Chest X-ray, AP view. Patient: 20 years old, sex M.
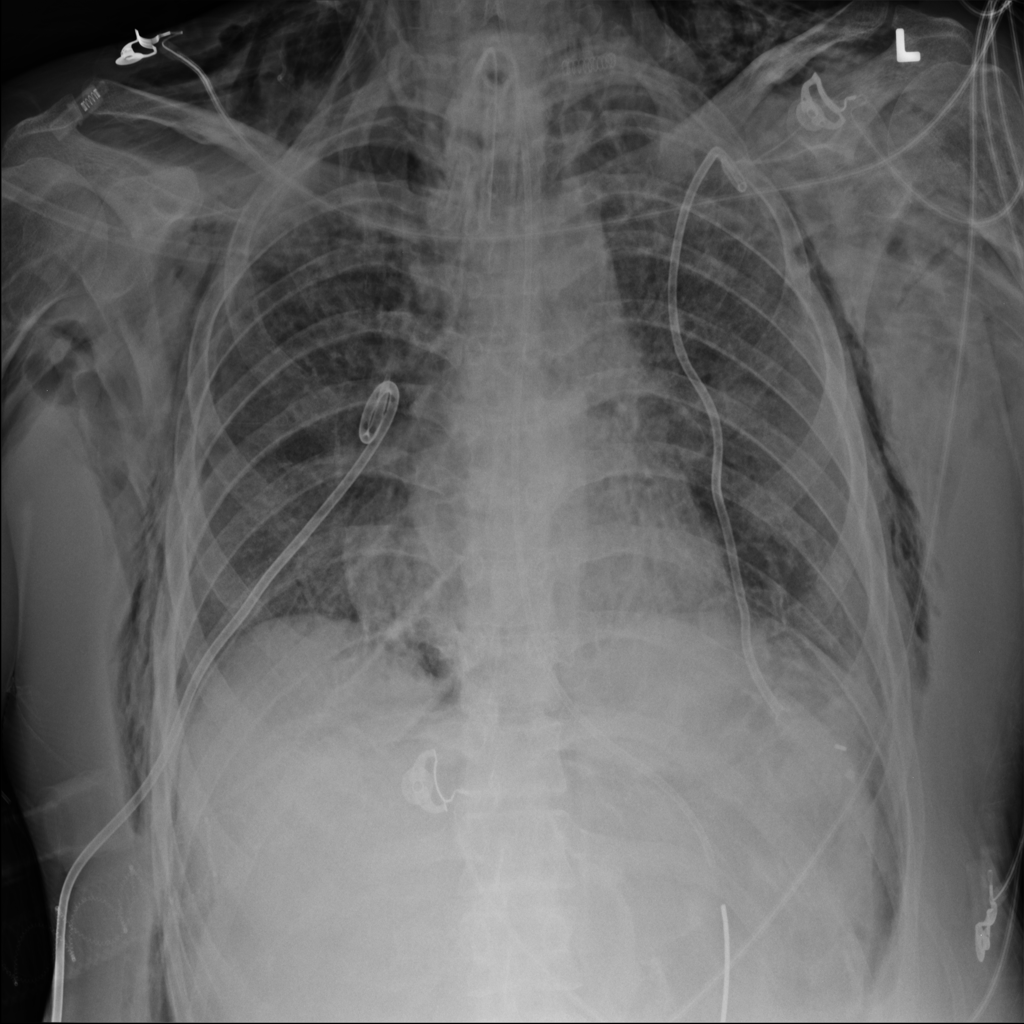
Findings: Emphysema, Infiltration